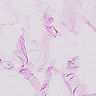
Metastatic tissue present: no